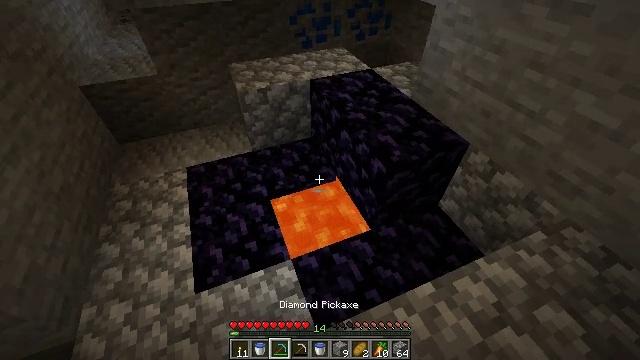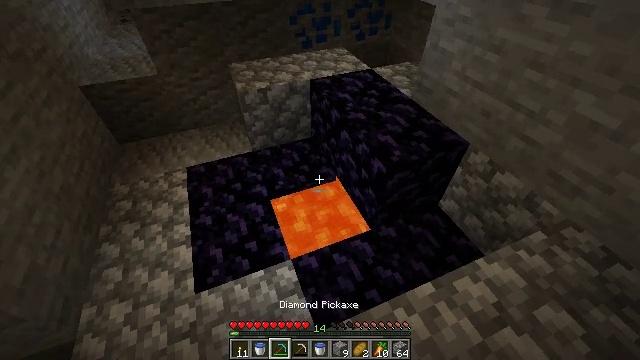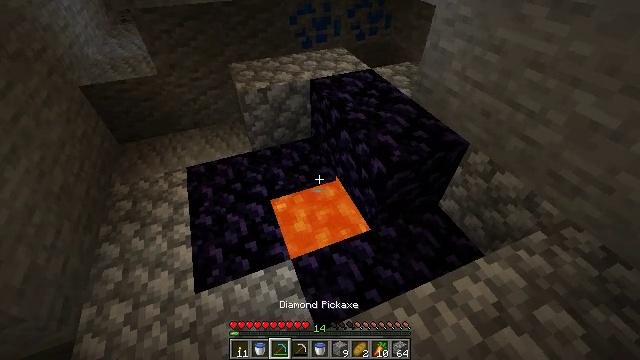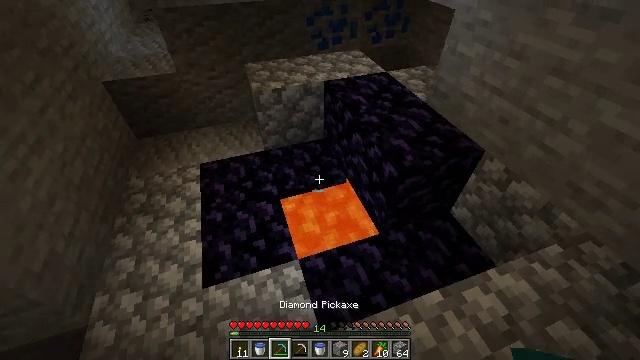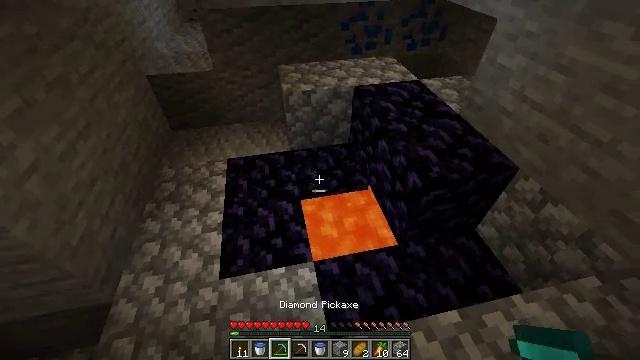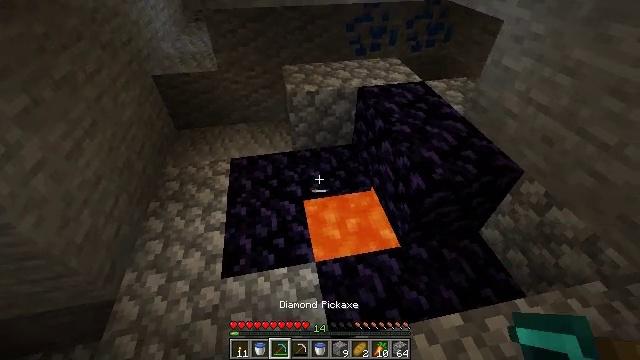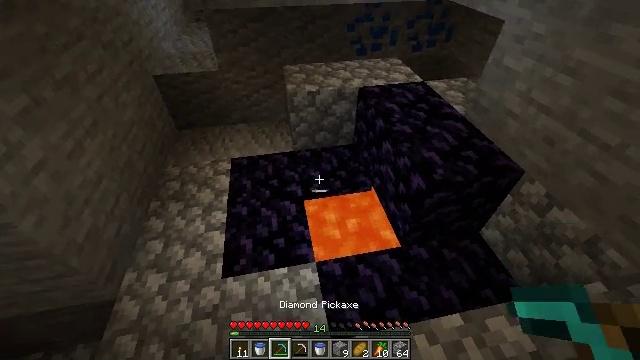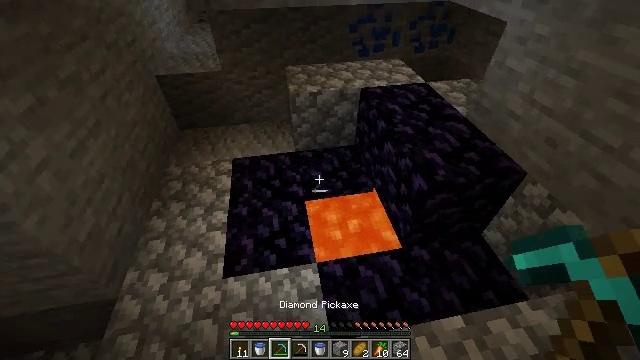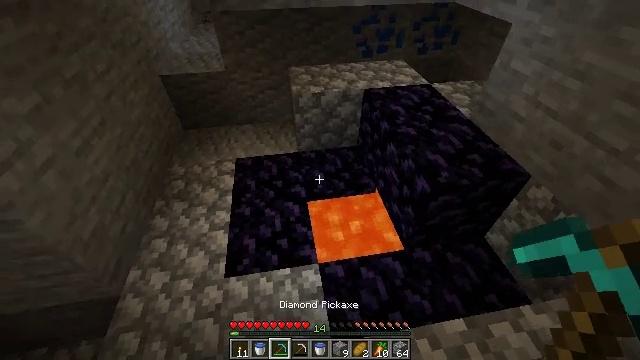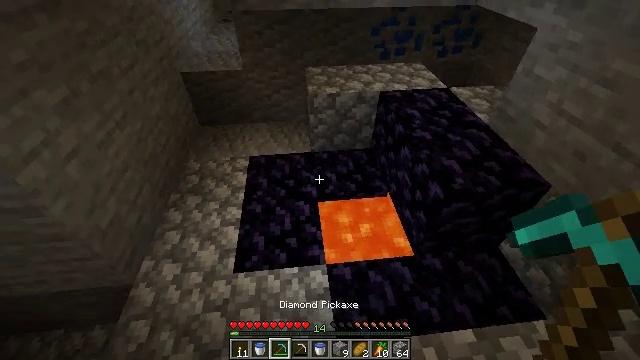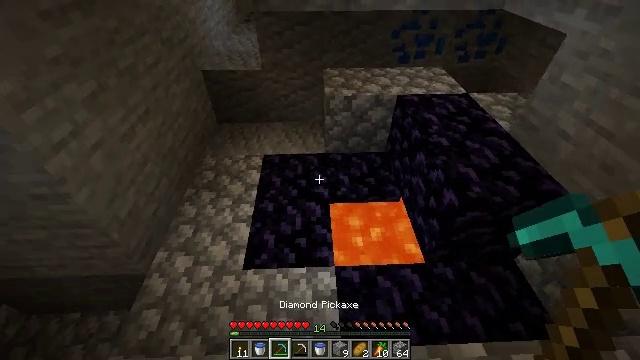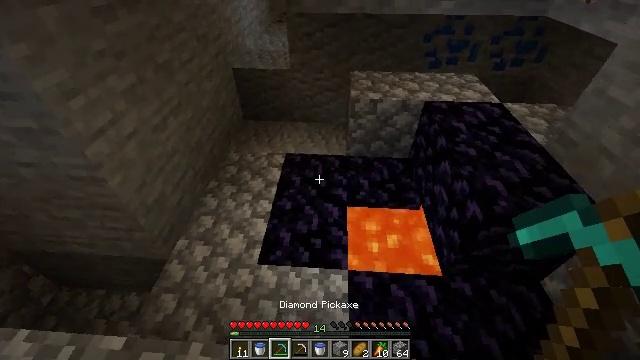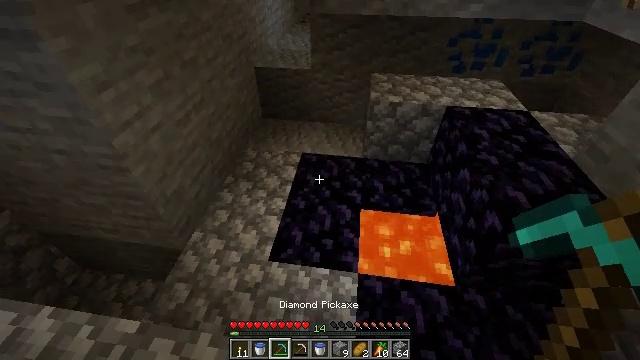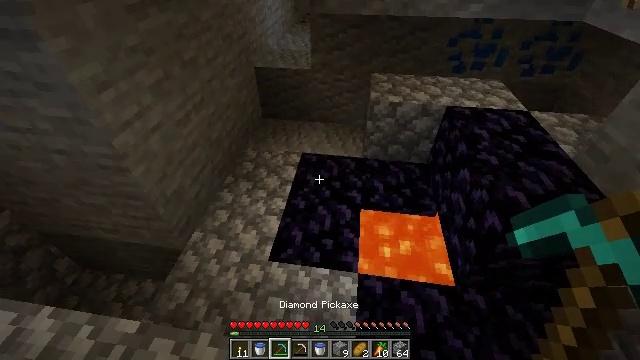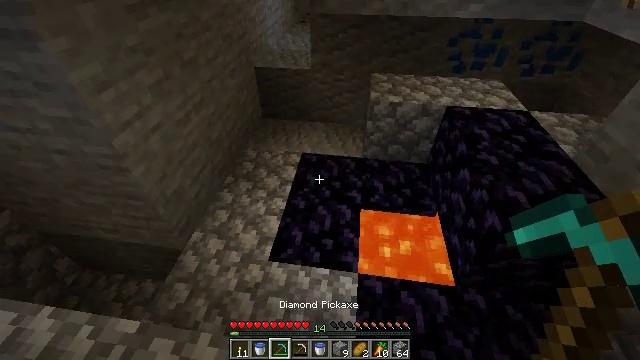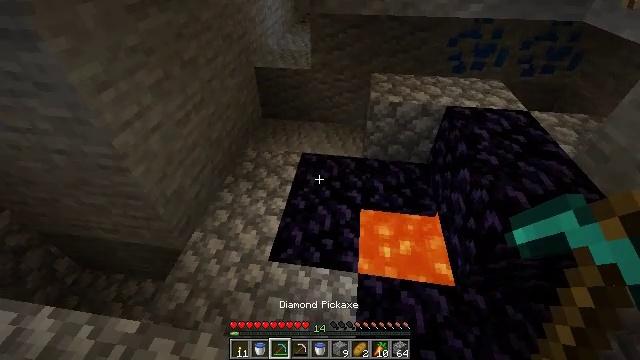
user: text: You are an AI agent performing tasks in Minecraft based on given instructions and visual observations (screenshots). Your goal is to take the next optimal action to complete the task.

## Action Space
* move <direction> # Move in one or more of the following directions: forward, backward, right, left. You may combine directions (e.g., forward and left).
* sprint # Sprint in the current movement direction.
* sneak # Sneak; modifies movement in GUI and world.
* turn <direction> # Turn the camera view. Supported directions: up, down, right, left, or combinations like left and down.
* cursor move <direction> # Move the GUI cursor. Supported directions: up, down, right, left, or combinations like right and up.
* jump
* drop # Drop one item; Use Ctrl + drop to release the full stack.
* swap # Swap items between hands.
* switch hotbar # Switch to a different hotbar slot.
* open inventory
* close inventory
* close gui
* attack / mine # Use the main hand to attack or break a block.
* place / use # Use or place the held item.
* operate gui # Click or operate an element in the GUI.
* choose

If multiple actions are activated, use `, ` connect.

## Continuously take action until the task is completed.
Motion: motion action
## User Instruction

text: Break the obsidian using a diamond or netherite pickaxe.
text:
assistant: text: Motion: no_op
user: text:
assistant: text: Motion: no_op
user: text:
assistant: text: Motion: turn left
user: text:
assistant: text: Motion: turn left
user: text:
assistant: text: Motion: no_op
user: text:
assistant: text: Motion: no_op
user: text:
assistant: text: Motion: no_op
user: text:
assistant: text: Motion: no_op
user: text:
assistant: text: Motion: turn left
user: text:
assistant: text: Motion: turn left
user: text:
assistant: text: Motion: turn left
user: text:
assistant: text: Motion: turn left
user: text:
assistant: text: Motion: no_op
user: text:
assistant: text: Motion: no_op
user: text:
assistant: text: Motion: no_op
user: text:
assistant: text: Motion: no_op
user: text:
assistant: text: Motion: turn right
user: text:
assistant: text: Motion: turn right
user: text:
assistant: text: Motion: turn right and down
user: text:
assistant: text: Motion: turn right
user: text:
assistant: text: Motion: turn right and up
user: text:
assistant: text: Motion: turn right and up
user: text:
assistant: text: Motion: turn right
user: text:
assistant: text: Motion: turn right
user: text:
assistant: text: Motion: turn right
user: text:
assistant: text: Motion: turn right
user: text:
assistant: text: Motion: turn right
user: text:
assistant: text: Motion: turn right
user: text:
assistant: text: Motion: no_op
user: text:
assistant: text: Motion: no_op